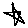
Label: star